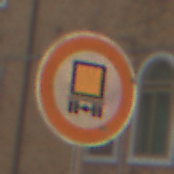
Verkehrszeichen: VerbotKennzeichnungspflichtigeKraftfahrzeugeGefaehrlicheGueter
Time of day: MorningAfternoon
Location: Outdoor (Urban)
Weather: Clear
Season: NotSpecified
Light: Natural